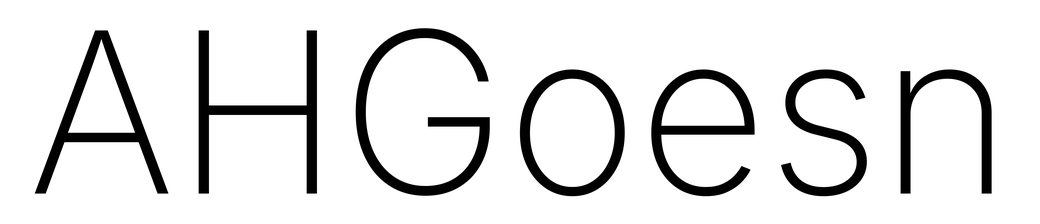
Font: Inter_ExtraLight